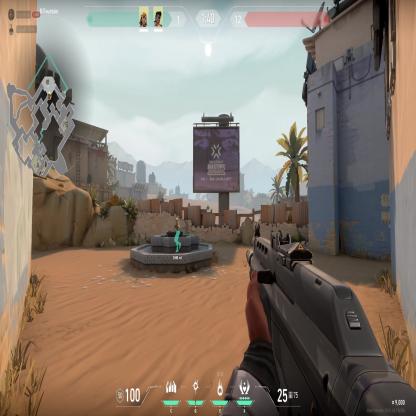
Label: teammate